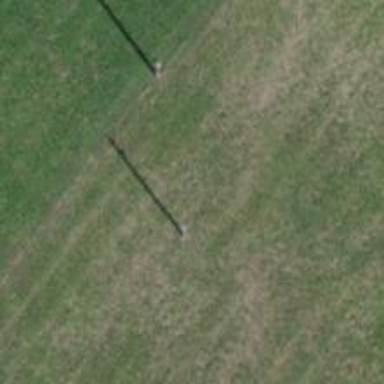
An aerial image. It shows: Utility pole in the area.